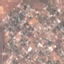
Land use / land cover: Residential